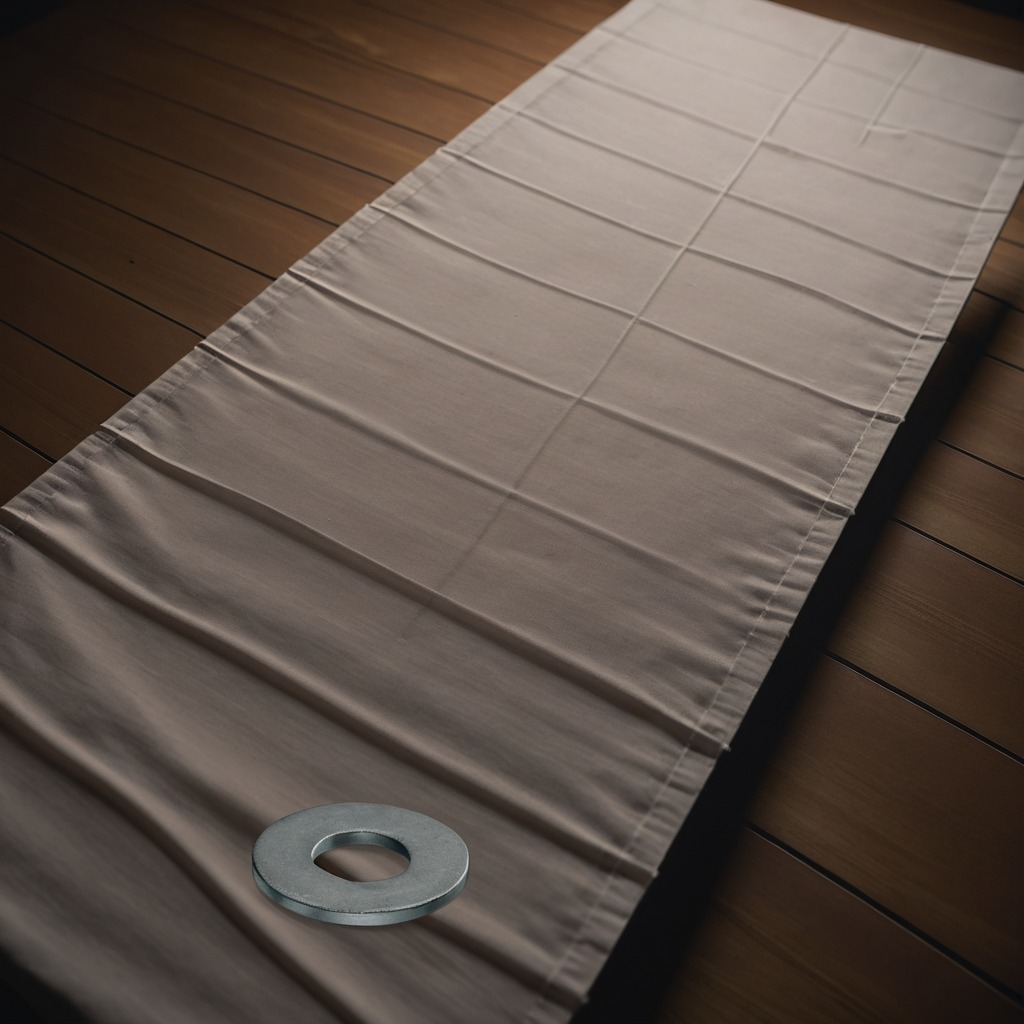
A flat metal washer lying on a wooden table inside a workshop at night